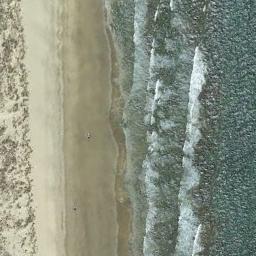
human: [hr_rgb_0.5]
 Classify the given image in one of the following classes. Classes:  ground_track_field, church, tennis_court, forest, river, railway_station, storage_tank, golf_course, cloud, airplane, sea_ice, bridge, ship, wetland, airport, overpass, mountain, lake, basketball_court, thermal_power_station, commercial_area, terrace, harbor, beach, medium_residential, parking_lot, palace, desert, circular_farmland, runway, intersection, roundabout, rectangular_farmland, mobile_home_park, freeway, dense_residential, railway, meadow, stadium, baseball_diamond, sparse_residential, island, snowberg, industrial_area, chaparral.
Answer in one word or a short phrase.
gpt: beach